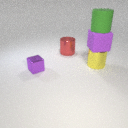
large red metal cylinder behind large yellow metal cylinder